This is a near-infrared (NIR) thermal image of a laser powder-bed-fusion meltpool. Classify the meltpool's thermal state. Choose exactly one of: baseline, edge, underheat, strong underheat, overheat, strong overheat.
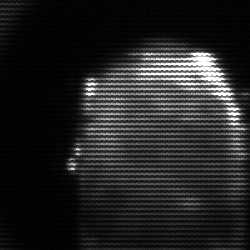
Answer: baseline